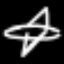
Label: airplane